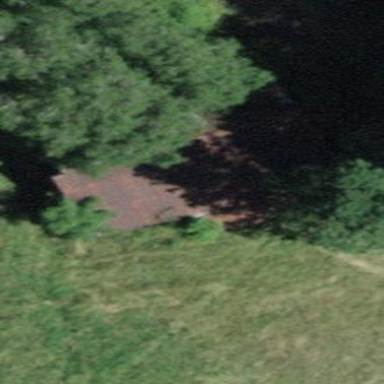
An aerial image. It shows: Rural barn.